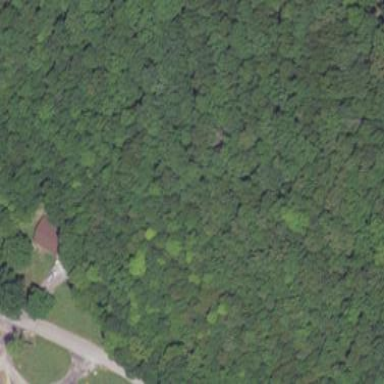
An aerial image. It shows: Mixed woodland area with variety of leaf types and cycles.